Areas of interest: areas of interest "Fishing Garden"
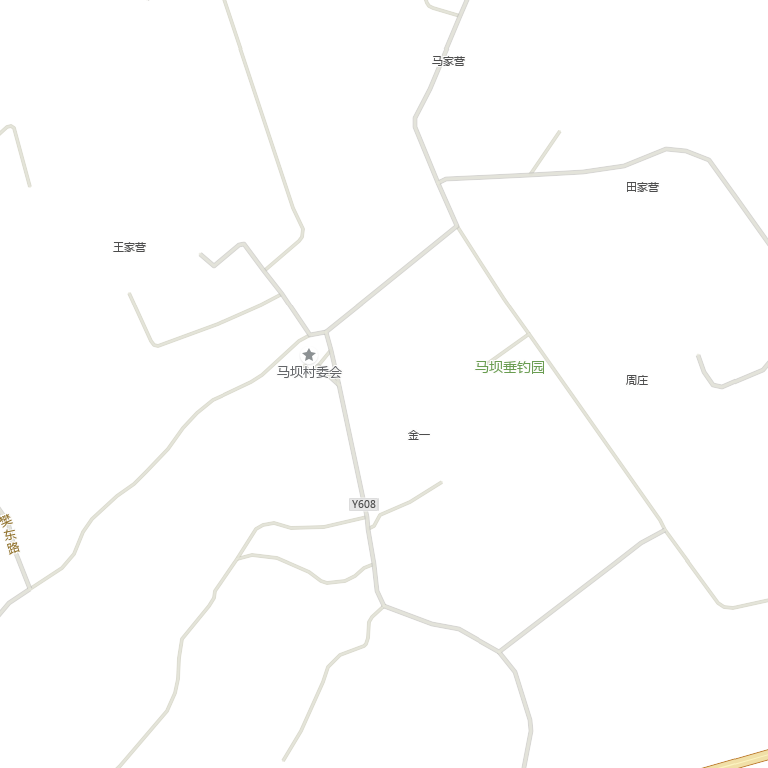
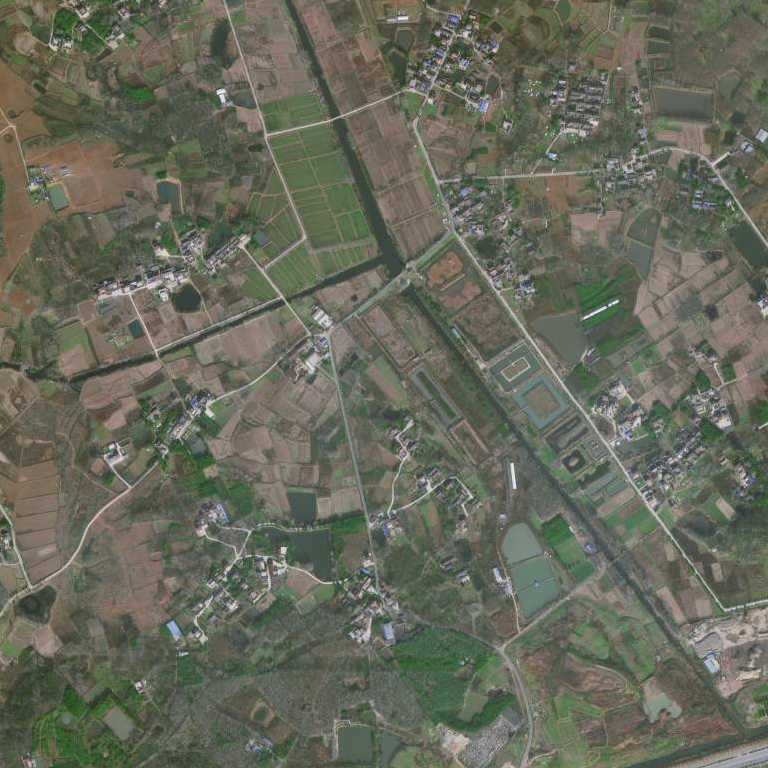